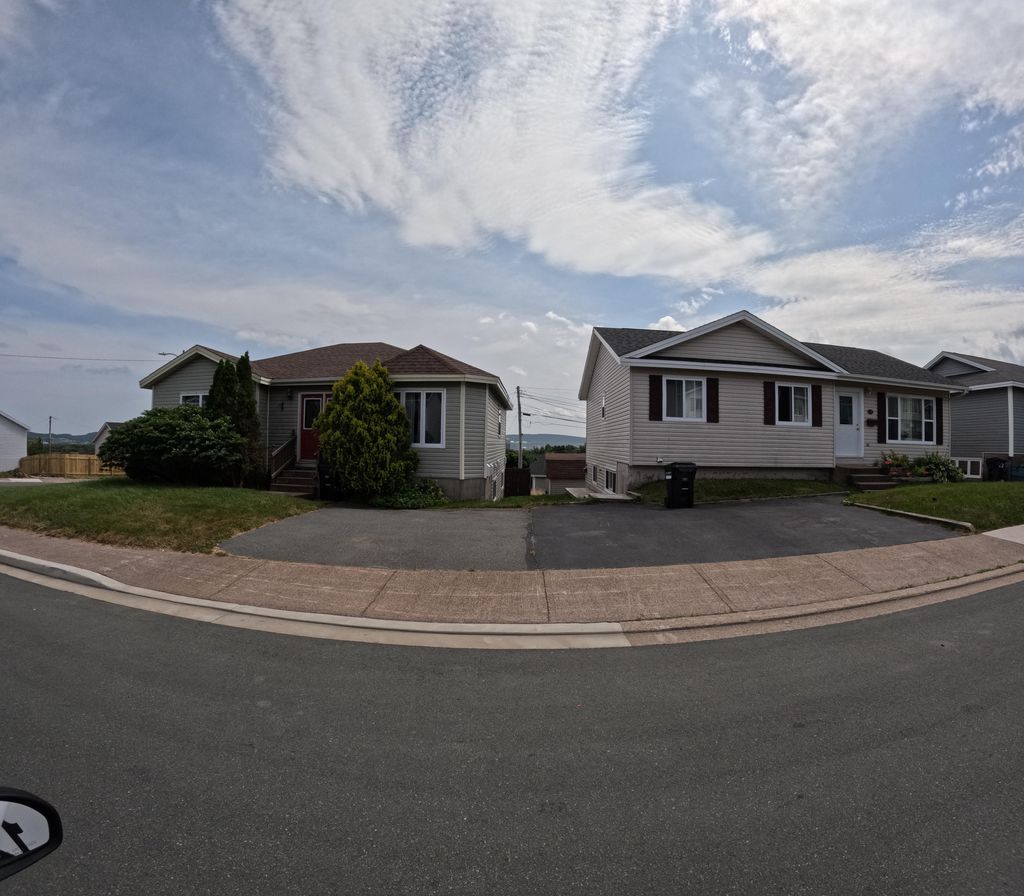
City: st_johns